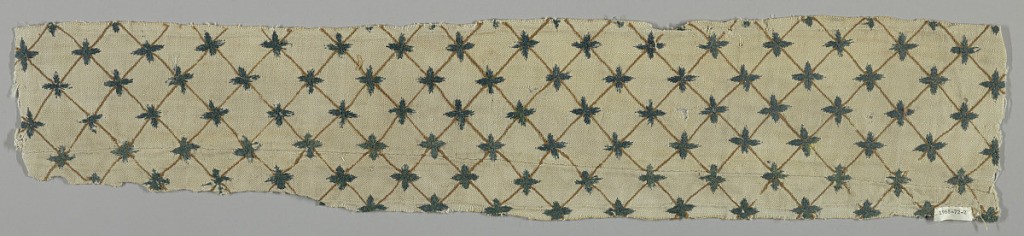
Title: Fragment
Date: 18th century
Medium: wool on linen Technique: embroidered on twill weave
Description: Small strip, twill woven white linen, embroidered in green-blue and brown wools. Trellis pattern in brown, with two selvages where material is seamed.